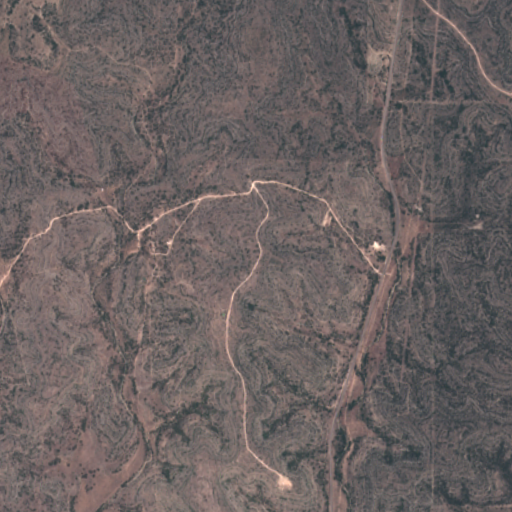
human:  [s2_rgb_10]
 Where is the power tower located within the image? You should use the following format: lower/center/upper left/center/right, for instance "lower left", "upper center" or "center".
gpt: The power tower is located in the right of the image.
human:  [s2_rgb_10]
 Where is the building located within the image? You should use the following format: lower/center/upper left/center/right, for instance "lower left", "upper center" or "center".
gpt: The building is located in the center left of the image.
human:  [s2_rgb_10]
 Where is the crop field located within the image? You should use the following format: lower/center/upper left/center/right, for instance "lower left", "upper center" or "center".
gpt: There is no crop field in the image.